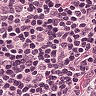
Metastatic tissue present: no